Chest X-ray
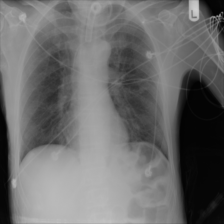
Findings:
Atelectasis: negative
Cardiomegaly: negative
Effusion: negative
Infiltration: negative
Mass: negative
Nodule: negative
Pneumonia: negative
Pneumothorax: negative
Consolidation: negative
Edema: negative
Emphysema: negative
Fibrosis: negative
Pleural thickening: negative
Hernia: negative